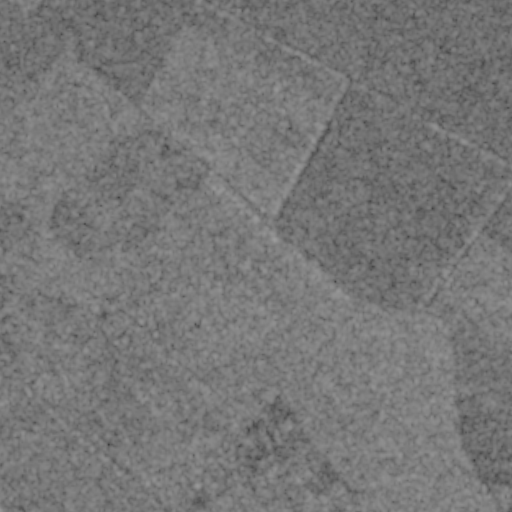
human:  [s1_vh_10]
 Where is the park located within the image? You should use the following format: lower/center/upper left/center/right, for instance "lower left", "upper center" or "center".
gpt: The park is located in the lower center of the image.
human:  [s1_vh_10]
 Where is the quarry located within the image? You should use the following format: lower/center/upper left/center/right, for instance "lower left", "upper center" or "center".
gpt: The quarry is located in the lower left of the image.
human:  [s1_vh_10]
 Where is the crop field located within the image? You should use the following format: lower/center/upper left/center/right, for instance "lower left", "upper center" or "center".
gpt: There is no crop field in the image.

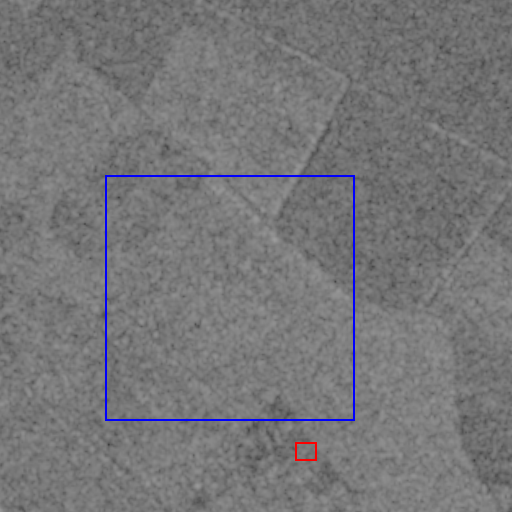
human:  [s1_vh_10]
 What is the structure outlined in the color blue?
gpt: The structure outlined in blue is a crop field.
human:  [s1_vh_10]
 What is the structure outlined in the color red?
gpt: The structure outlined in red is a park.
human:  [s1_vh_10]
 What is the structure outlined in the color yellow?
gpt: There is no yellow outline.